Question: I have got a table view which is populated by json webservice url.I am using "UITableViewCellAccessoryCheckmark" for tick mark. when user multiple select the tableview I want all the selected row data to be stored in a single variable.Could you guys help me out. below is the code.
'''
- (UITableViewCell *)tableView:(UITableView *)tableView cellForRowAtIndexPath:(NSIndexPath *)indexPath {
static NSString *CellIdentifier = @"Cell";
UITableViewCell *cell = [tableView dequeueReusableCellWithIdentifier:CellIdentifier];
if (cell == nil) {
cell = [[[UITableViewCell alloc] initWithStyle:UITableViewCellStyleSubtitle reuseIdentifier:CellIdentifier] autorelease];
}
if ([self.arForIPs containsObject:indexPath]) {
[cell setAccessoryType:UITableViewCellAccessoryCheckmark];
}
else {
[cell setAccessoryType:UITableViewCellAccessoryNone];
}
NSString *imagefile1 = [media1 objectAtIndex:indexPath.row];
cell.textLabel.text=[story objectAtIndex:indexPath.row];
cell.detailTextLabel.text=[descriptiondesc objectAtIndex:indexPath.row];
cell.detailTextLabel.numberOfLines=2;
//cell.detailTextLabel.backgroundColor=[UIColor clearColor];
img=[UIImage imageNamed:@"icon.png"];
cell.imageView.image=img;
NSLog(@"BOOMMMM:%@",pileup);
return cell;
}
'''

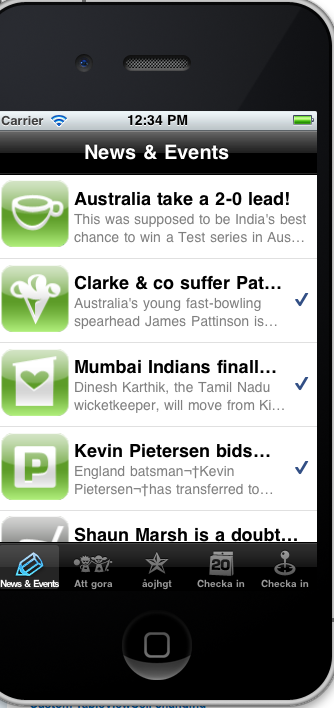
Answer: If you've enabled multiselection you should be able to use UITableView's 'indexPathsForSelectedRows' to get all the indices of the selected rows. With this you can refer back to your original data downloaded from the server and get the strings you need.
You can use it within 'tableView:didSelectRowAtIndexPath:' to build a string of all the currently selected rows.
EDIT:
To store a few pieces of associated data together you can use an NSDictionary (or NSMutableDictionary if you need to edit it after creation).
For example for your code, to store all the data for one row:
'''
NSMutableDictionary * dict = [[NSMutableDictionary alloc] initWithCapacity:3];
[dict setObject:[media1 objectAtIndex:indexPath.row] forKey:@"image"];
[dict setObject:[story objectAtIndex:indexPath.row] forKey:@"story"];
[dict setObject:[descriptiondesc objectAtIndex:indexPath.row] forKey:@"desc"];
'''
or you could create it straight into a regular NSDictionary, see here: <URL>